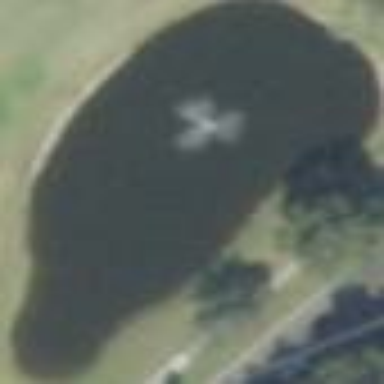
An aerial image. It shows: Pond with natural water.